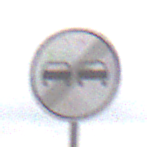
Verkehrszeichen: EndeUeberholverbot
Umgebung: Outdoor, RoadRail
Tageszeit: Midday
Wetter: Overcast
Licht: Natural
Jahreszeit: NotSpecified
Kontrast: LowContrast